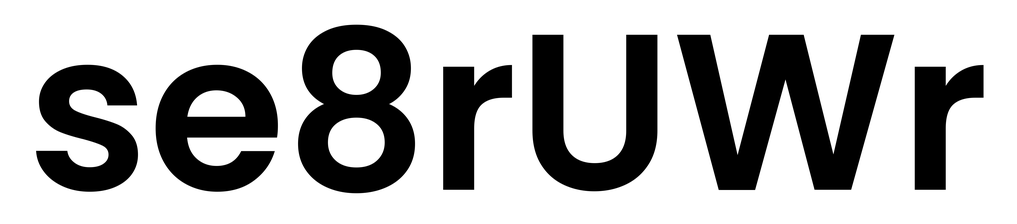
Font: Poppins-SemiBold